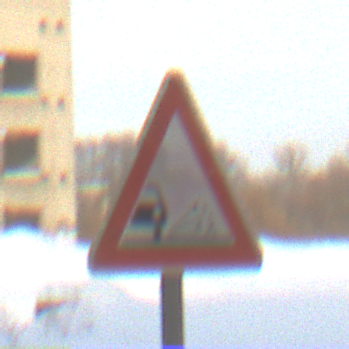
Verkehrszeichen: SplittSchotter
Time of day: MorningAfternoon
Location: Roofed (Suburban)
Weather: PartlyCloudy
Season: Winter
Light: Natural